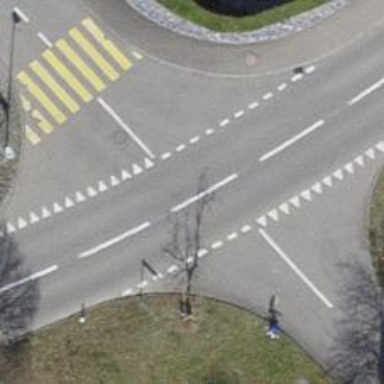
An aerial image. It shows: Crossing road.